Field crop: maize
Growth stage: 2
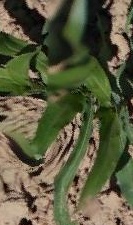
Species: maize